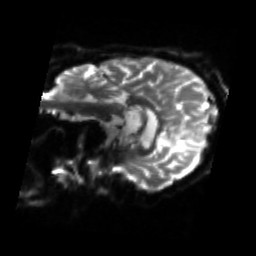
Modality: sbref
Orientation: sagittal
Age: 68
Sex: male
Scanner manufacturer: siemens
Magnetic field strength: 3 T
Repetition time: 4.71 s
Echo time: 0.0906 s